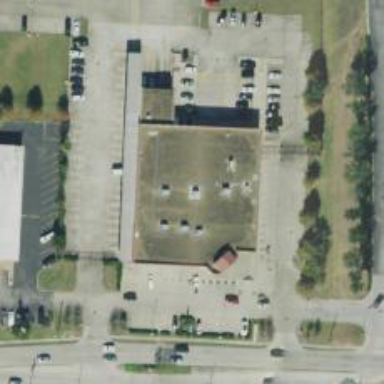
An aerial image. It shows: Post office.